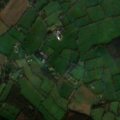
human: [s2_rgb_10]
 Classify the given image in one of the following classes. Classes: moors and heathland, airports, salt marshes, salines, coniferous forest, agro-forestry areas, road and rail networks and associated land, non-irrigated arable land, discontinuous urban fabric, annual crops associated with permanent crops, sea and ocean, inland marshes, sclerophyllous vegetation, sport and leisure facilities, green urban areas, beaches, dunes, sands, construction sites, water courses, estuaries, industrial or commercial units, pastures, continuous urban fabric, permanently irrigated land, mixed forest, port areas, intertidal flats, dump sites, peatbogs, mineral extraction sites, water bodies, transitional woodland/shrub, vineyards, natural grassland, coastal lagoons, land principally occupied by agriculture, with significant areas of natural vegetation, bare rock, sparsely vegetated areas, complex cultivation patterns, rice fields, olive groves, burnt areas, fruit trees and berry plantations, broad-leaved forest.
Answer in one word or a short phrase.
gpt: non-irrigated arable land, pastures, coniferous forest